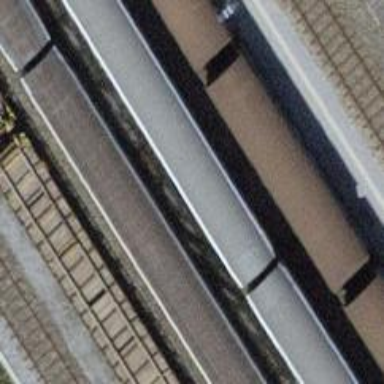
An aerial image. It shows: Railway yard with one track in service.